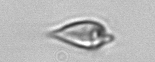
Label: Oxytoxum